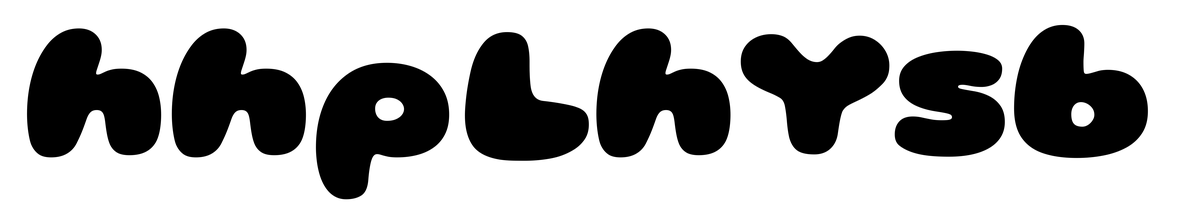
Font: Gluten_Black